Interaction volume radius: 10 \u00c5
Interaction volume height: 10 \u00c5
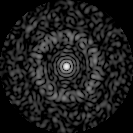
Disorder parameter: 0.8044